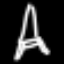
Label: The Eiffel Tower